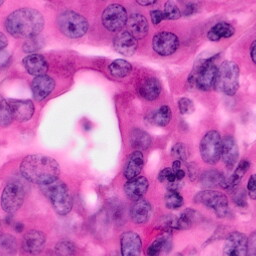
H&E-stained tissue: Pancreatic